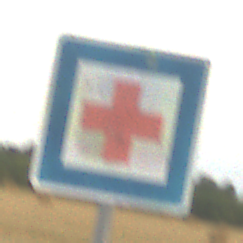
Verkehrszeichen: ErsteHilfe
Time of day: SunriseSunset
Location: Outdoor (RoadRail)
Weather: PartlyCloudy
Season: NotSpecified
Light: Natural